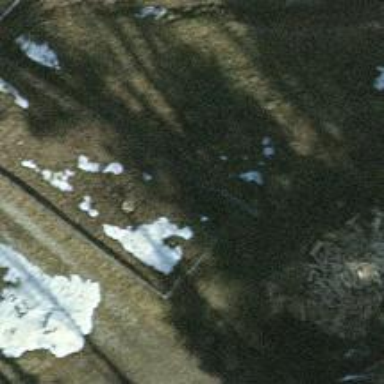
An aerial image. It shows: Fence.